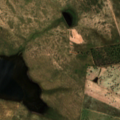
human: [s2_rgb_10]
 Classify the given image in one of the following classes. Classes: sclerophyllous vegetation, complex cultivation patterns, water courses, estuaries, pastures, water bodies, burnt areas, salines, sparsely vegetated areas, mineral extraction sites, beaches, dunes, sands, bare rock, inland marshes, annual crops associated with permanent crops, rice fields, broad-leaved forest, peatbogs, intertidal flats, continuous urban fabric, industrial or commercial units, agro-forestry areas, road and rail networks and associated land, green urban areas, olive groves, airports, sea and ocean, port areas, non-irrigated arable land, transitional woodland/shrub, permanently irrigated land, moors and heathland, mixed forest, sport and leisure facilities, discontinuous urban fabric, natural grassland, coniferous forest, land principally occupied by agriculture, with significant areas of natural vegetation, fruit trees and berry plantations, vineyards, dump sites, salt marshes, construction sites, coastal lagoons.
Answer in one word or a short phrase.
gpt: continuous urban fabric